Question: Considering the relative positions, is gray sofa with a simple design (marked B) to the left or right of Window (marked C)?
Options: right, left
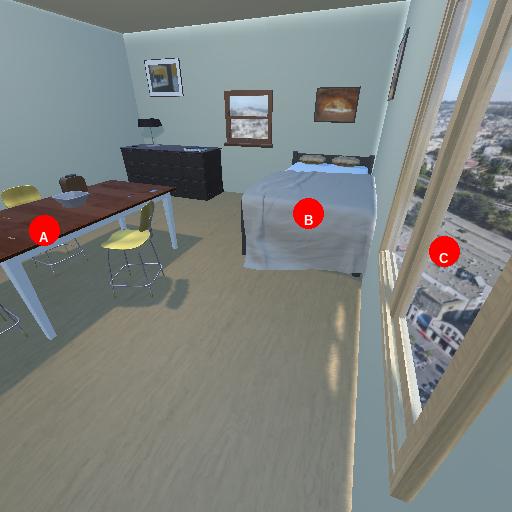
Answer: right